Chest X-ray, AP view. Patient: 76 years old, sex M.
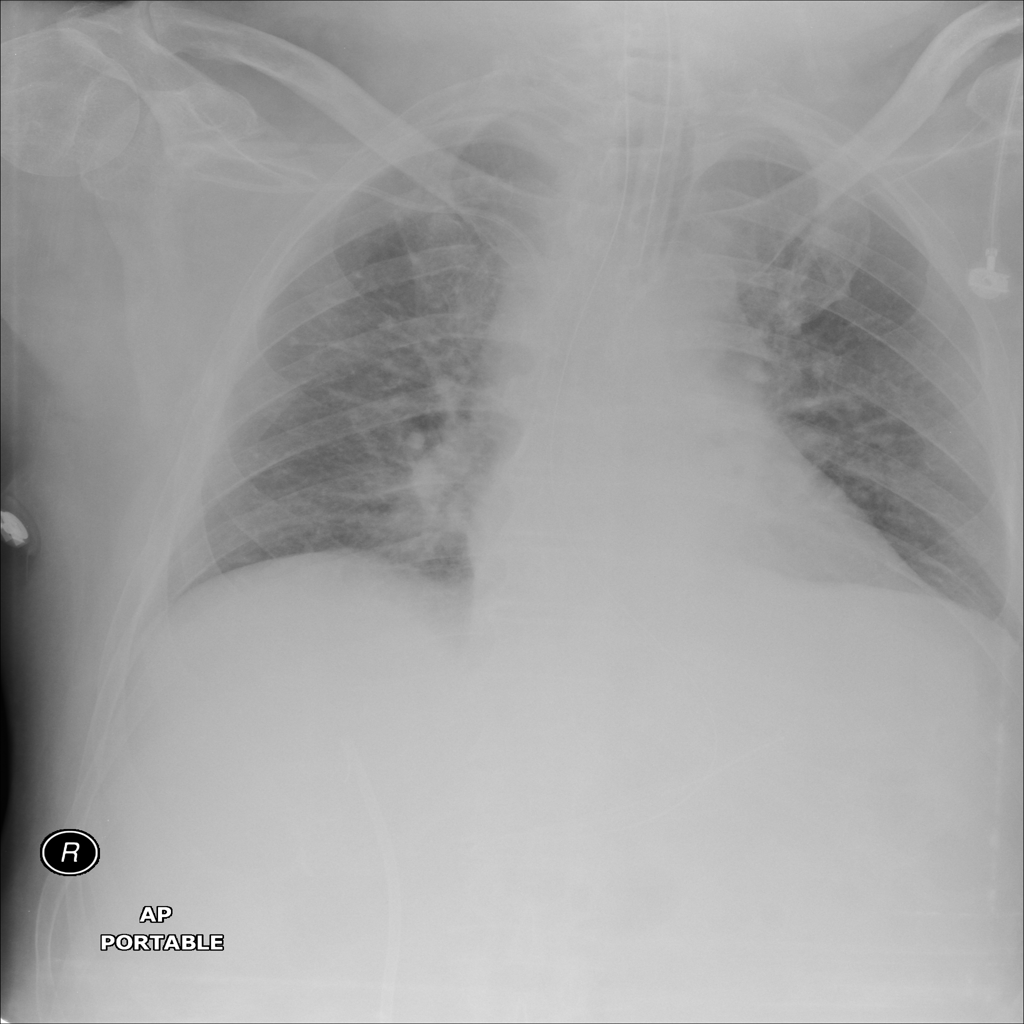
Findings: No Finding